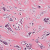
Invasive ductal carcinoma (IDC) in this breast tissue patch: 1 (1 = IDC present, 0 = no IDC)